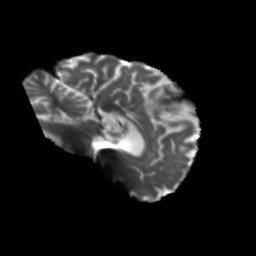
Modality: T2w
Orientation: sagittal
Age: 75
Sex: male
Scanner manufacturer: siemens
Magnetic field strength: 3 T
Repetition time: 5.25 s
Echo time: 0.08 s